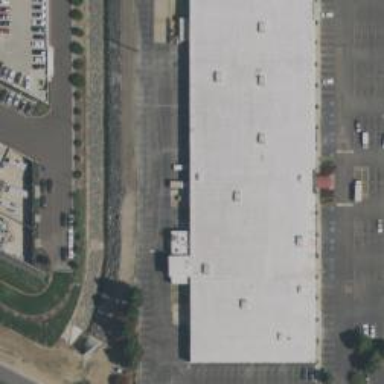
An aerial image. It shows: Commercial building.